Question: Placing a blender model in the scene with shadows applied produces the following result.

The filters used are a 'DirectionalLightShadowFilter', 'SSAOFilter' and 'BloomFilter'. The model is exported using the OgreXML exporter. The strange thing is that the model doesn't have these strange shadows when not using a SubdivisonSurface in Blender. Is this a common problem with jme3 or could it be a Blender-related issue.
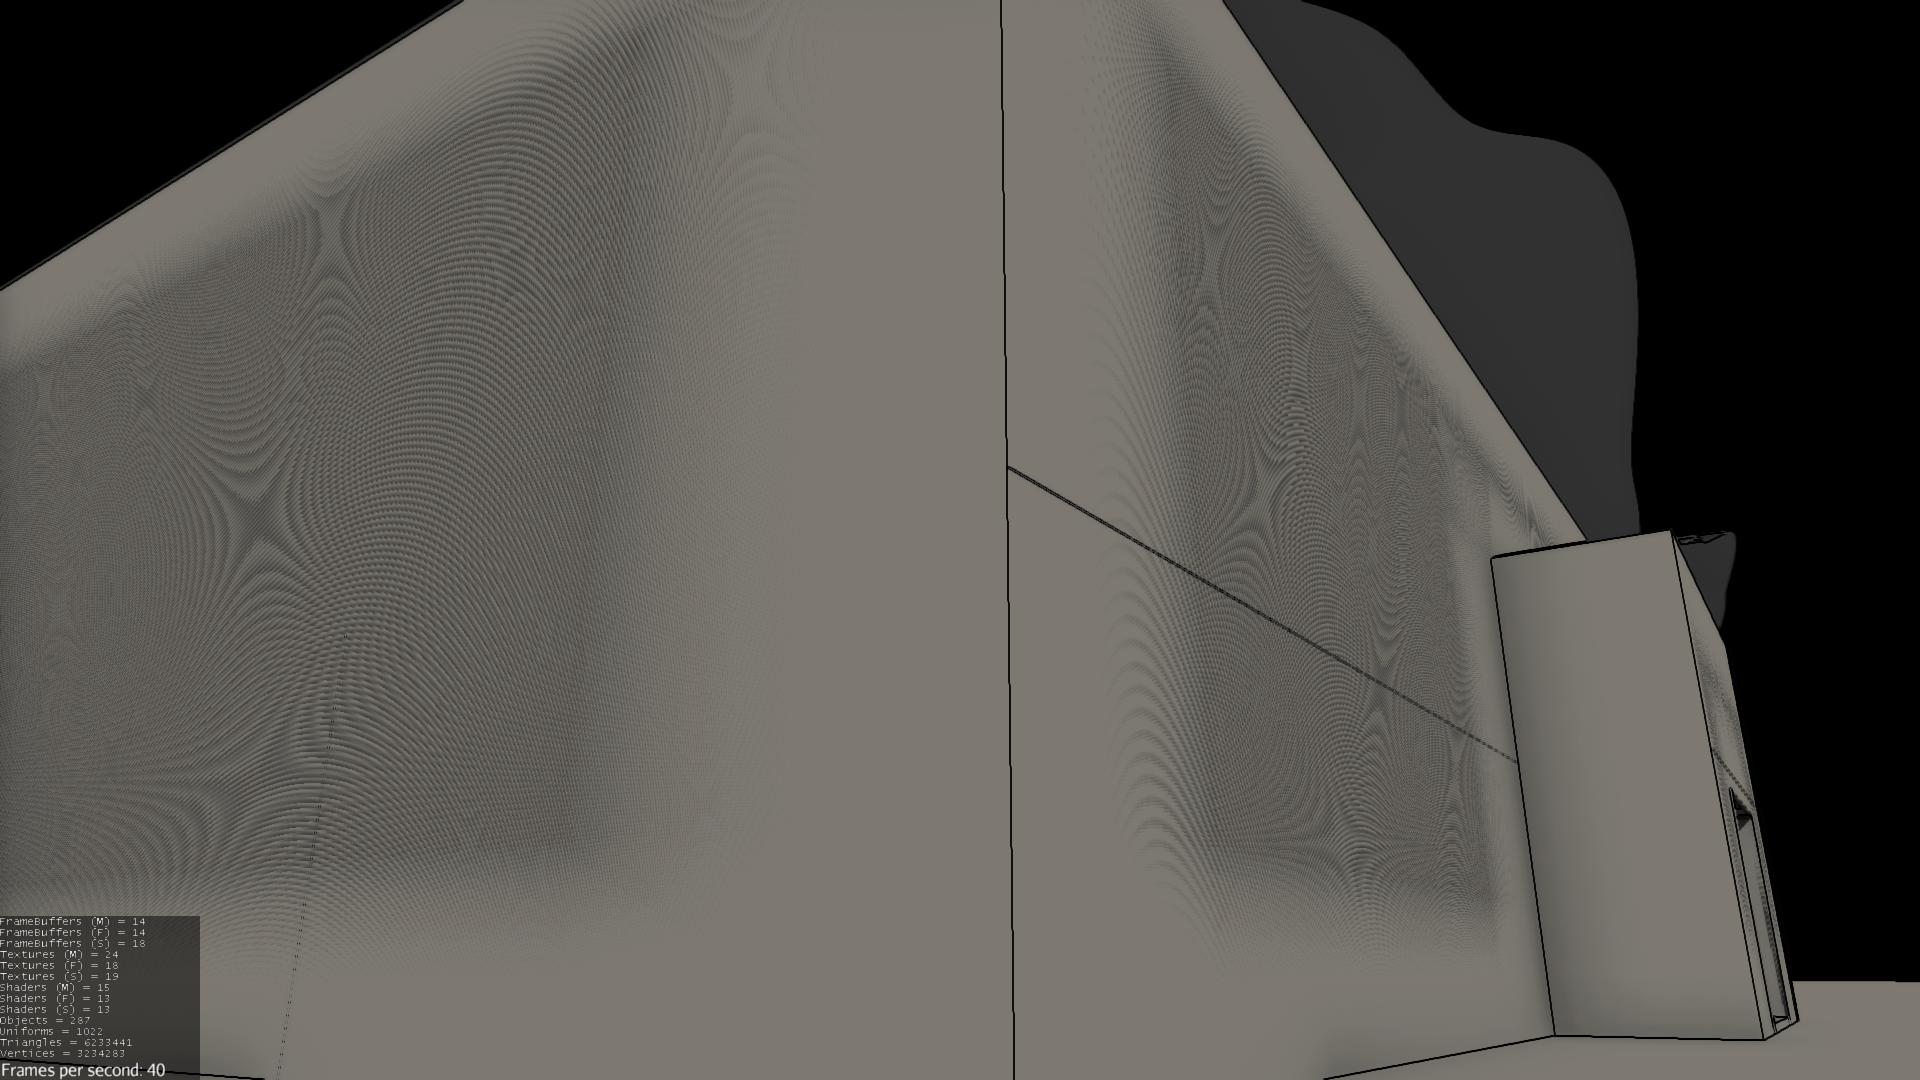
Answer: What you see here is called <URL>.
It is due to two faces directly in the same position, "fight" about which face is shown an which stays hidden.
As a solution I would suggest changing to a person who is better at 3D-modelling than your current 3D Modelling guy.
This guy must be a real mess. Not that it was me or something.
No, seriously, this looks like it was designed with blender.
Here a solution would be this:
- -